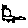
Label: cat